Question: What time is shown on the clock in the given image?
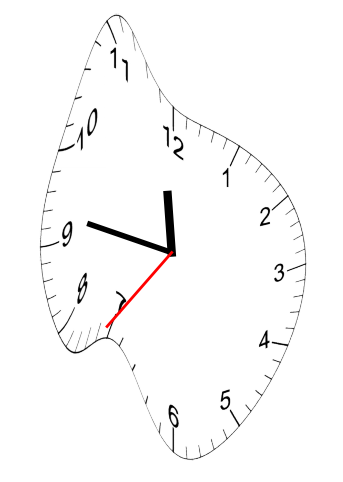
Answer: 11:46:36